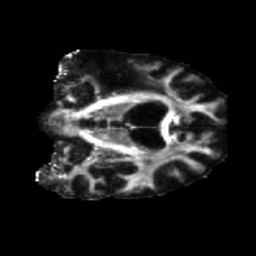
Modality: FA
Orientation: coronal
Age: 71
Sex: male
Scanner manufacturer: siemens
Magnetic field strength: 3 T
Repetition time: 5.25 s
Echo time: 0.08 s